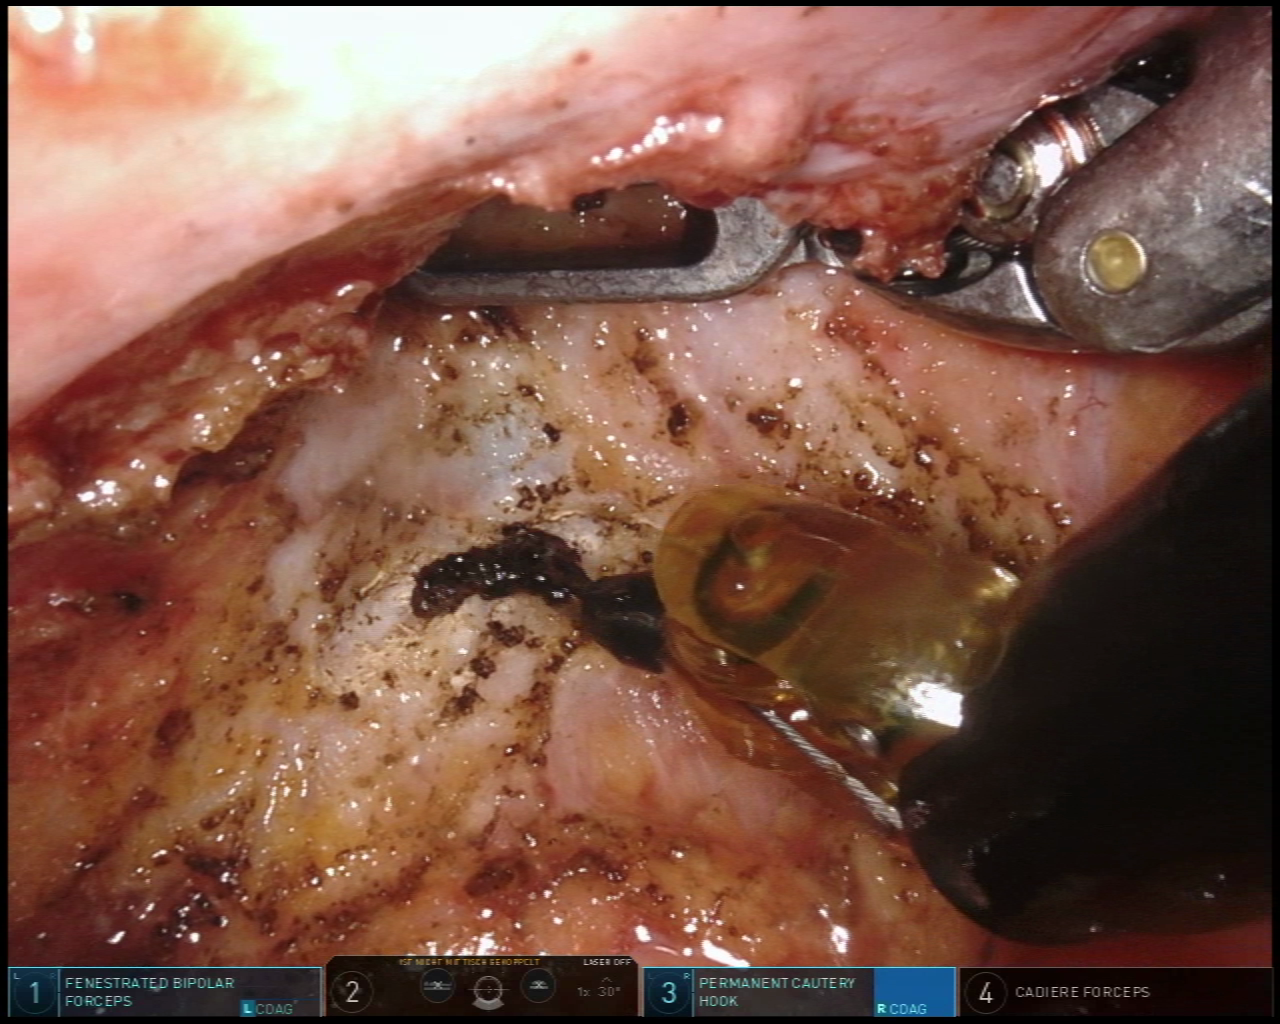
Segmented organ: vesicular_glands
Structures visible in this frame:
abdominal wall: no
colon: no
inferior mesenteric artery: no
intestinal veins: no
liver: no
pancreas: no
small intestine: no
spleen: no
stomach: no
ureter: no
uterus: no
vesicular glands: yes